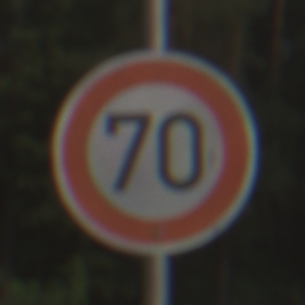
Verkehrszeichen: Geschwindigkeit70
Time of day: SunriseSunset
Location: Outdoor (Nature)
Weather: PartlyCloudy
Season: NotSpecified
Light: Natural